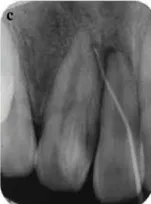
(c) IOPA showing the sinus tract done by GP cone confirming the lesion on tooth#7.
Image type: radiology (x_ray)